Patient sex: M
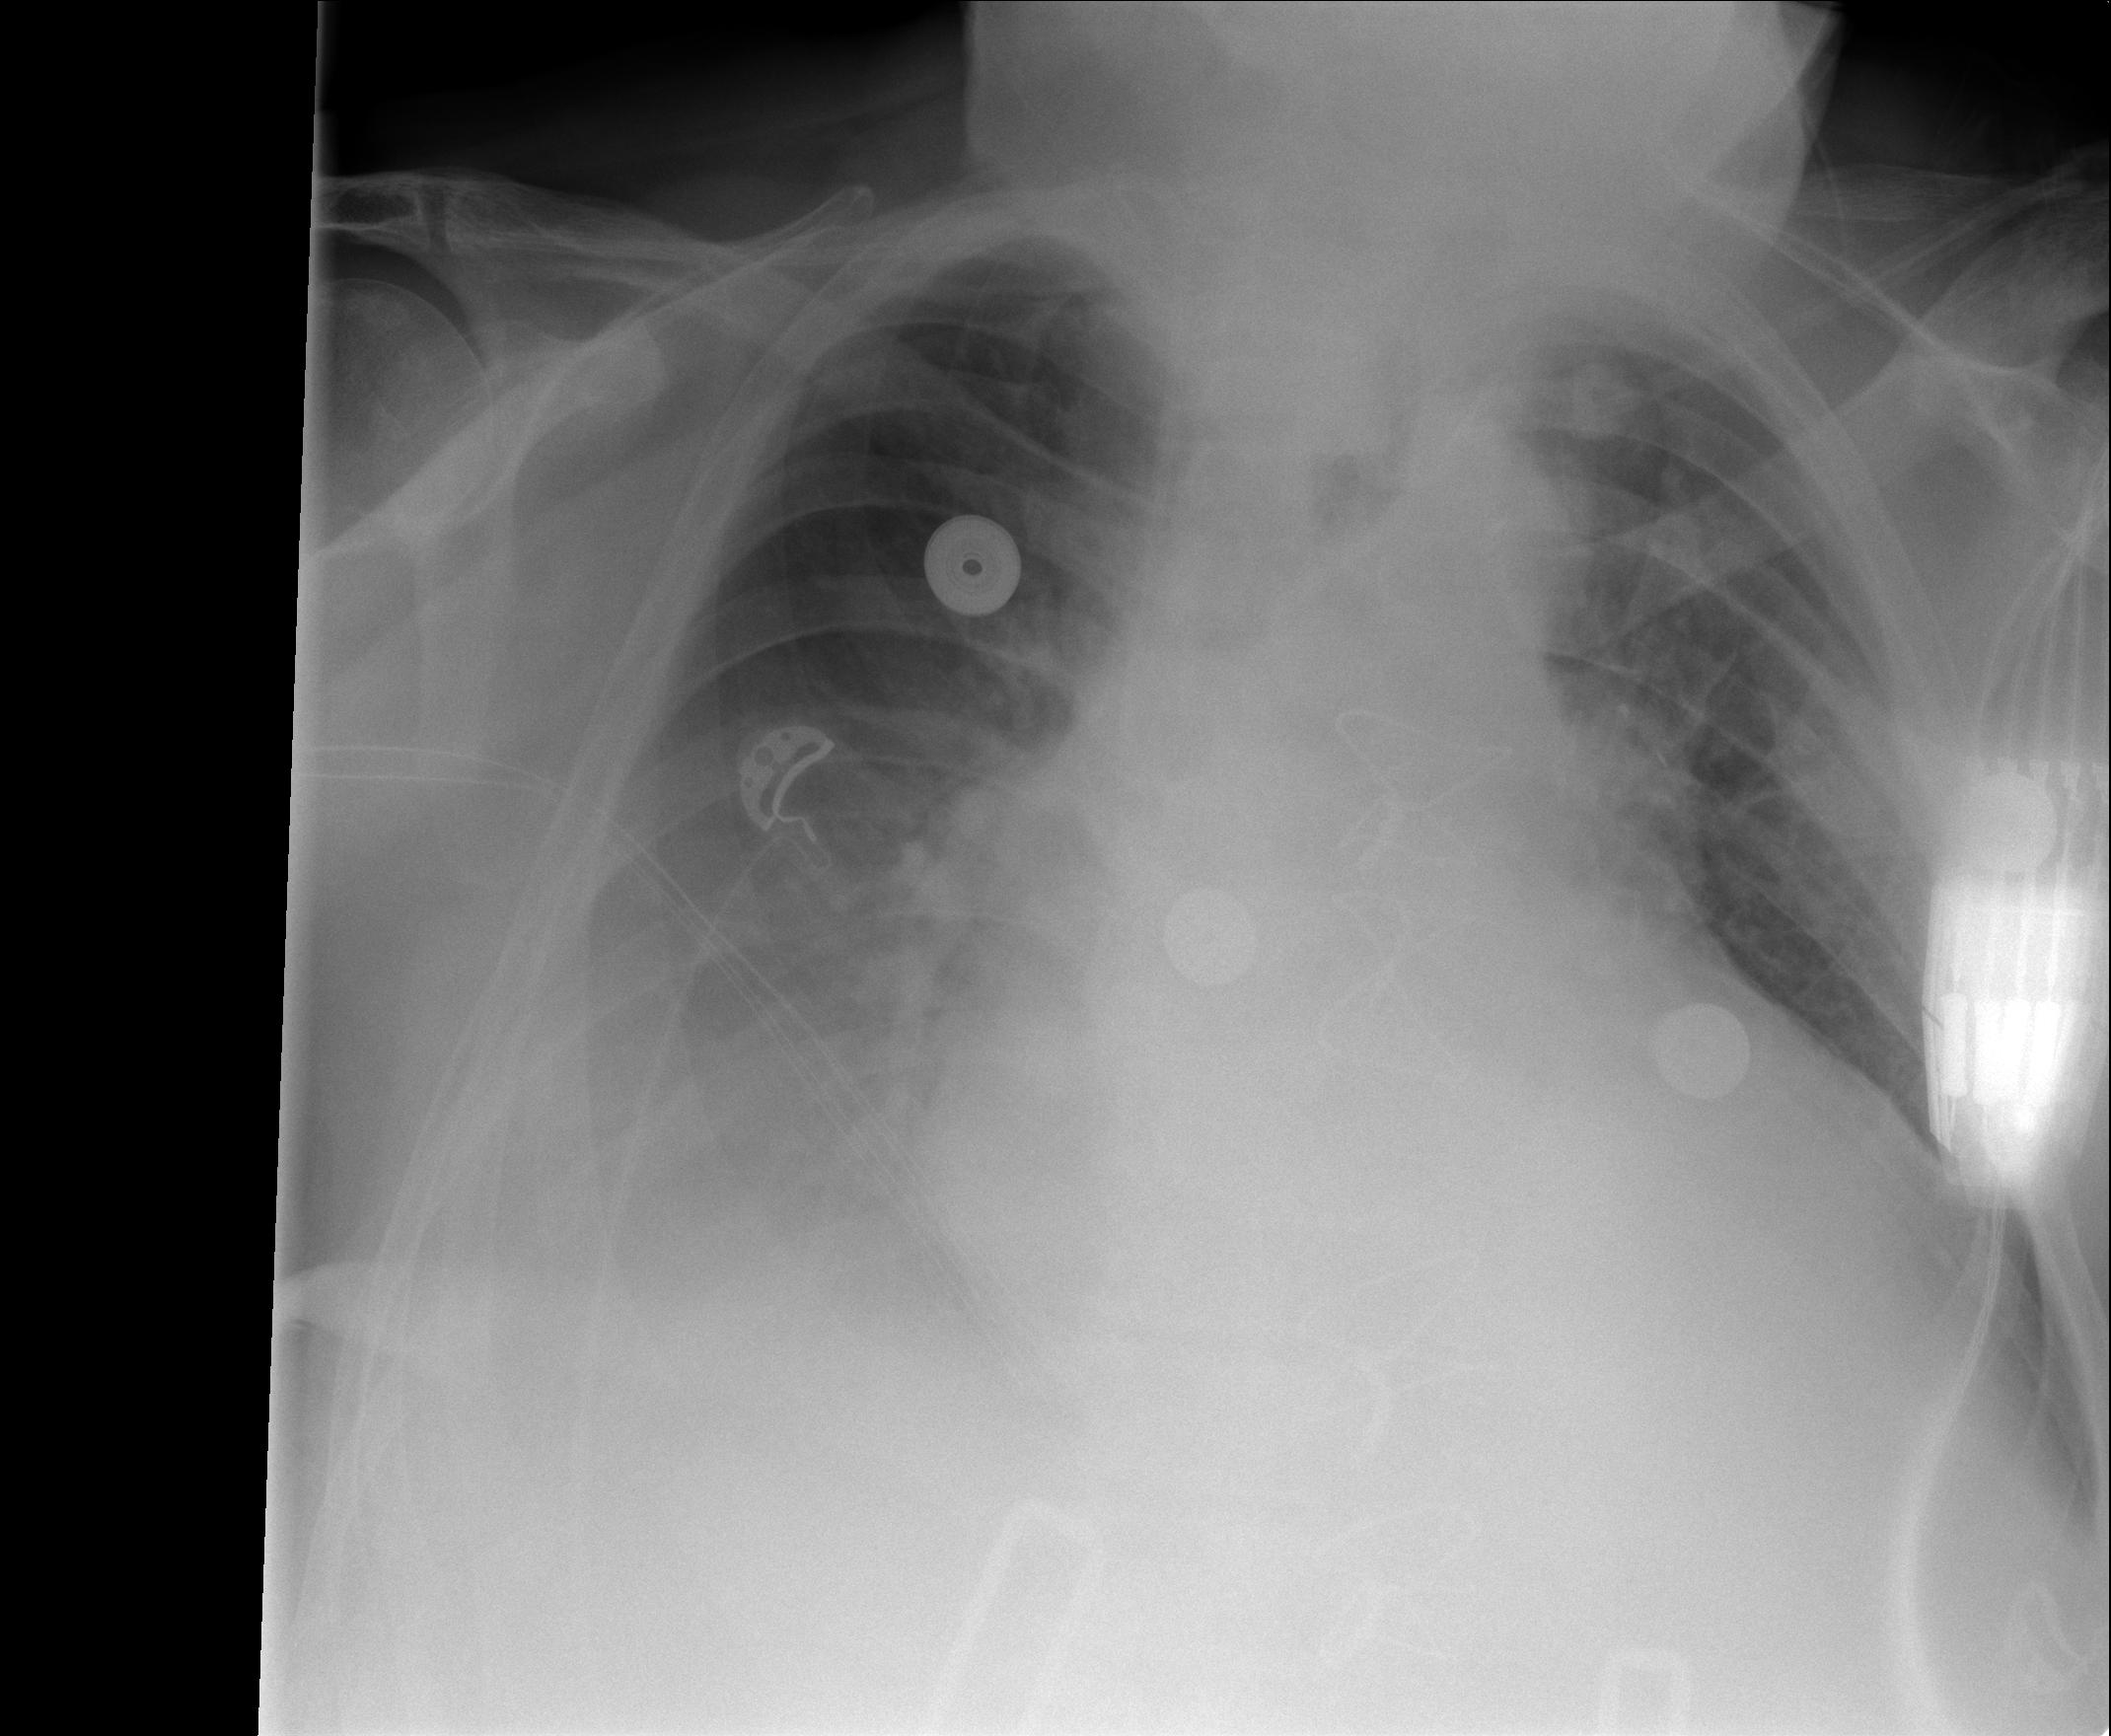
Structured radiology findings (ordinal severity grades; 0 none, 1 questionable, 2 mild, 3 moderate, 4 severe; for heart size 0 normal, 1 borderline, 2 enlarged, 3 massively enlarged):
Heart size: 2
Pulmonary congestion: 2
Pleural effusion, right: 3
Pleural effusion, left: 1
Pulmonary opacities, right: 0
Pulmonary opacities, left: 0
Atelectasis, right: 2
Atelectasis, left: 2